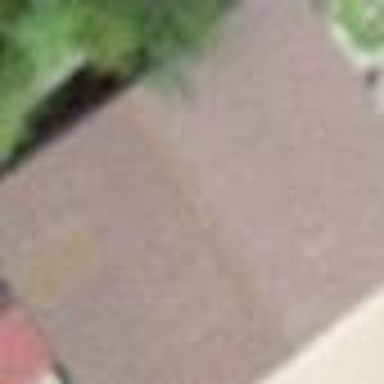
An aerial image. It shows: Residential building.